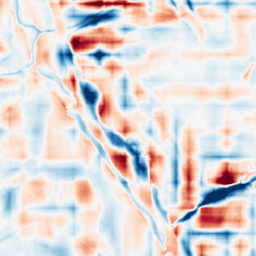
Category: wavelet
Decomposition family: wavelet_reverse_biorthogonal
Decomposition parameters: wavelet: rbio2.4
level: 5
Upsampling method: sinc_hamming
Upsampling parameters: scale: 2
kernel_size: 4
Upsampling scale: 2